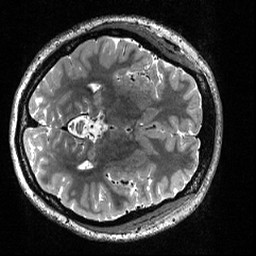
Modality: T2w
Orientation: axial
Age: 22
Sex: female
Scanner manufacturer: siemens
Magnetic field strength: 3 T
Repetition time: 3.2 s
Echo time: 0.56 s